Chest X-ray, PA view. Patient: 54 years old, sex F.
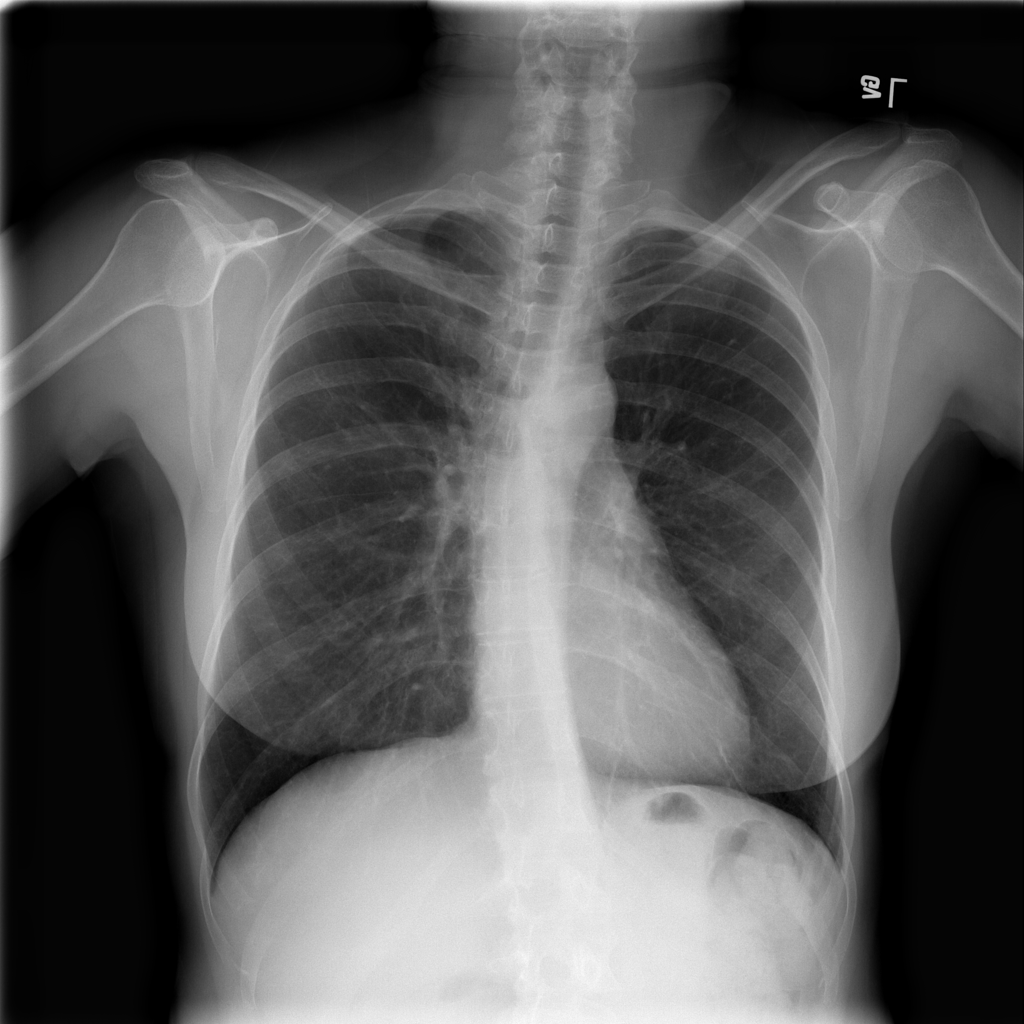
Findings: No Finding